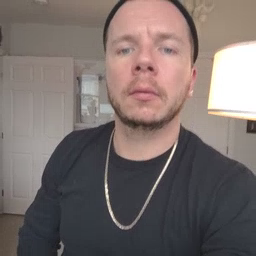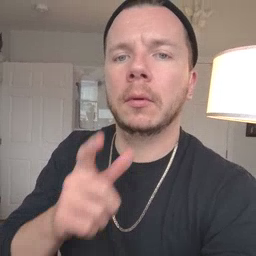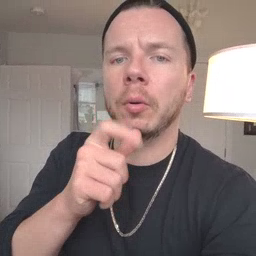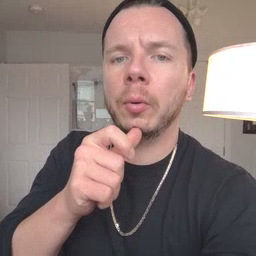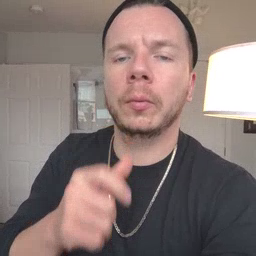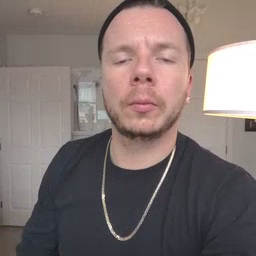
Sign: who